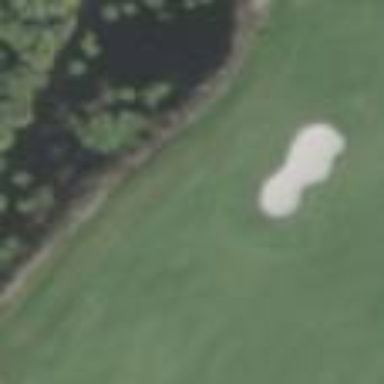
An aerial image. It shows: Sand bunker on golf course.